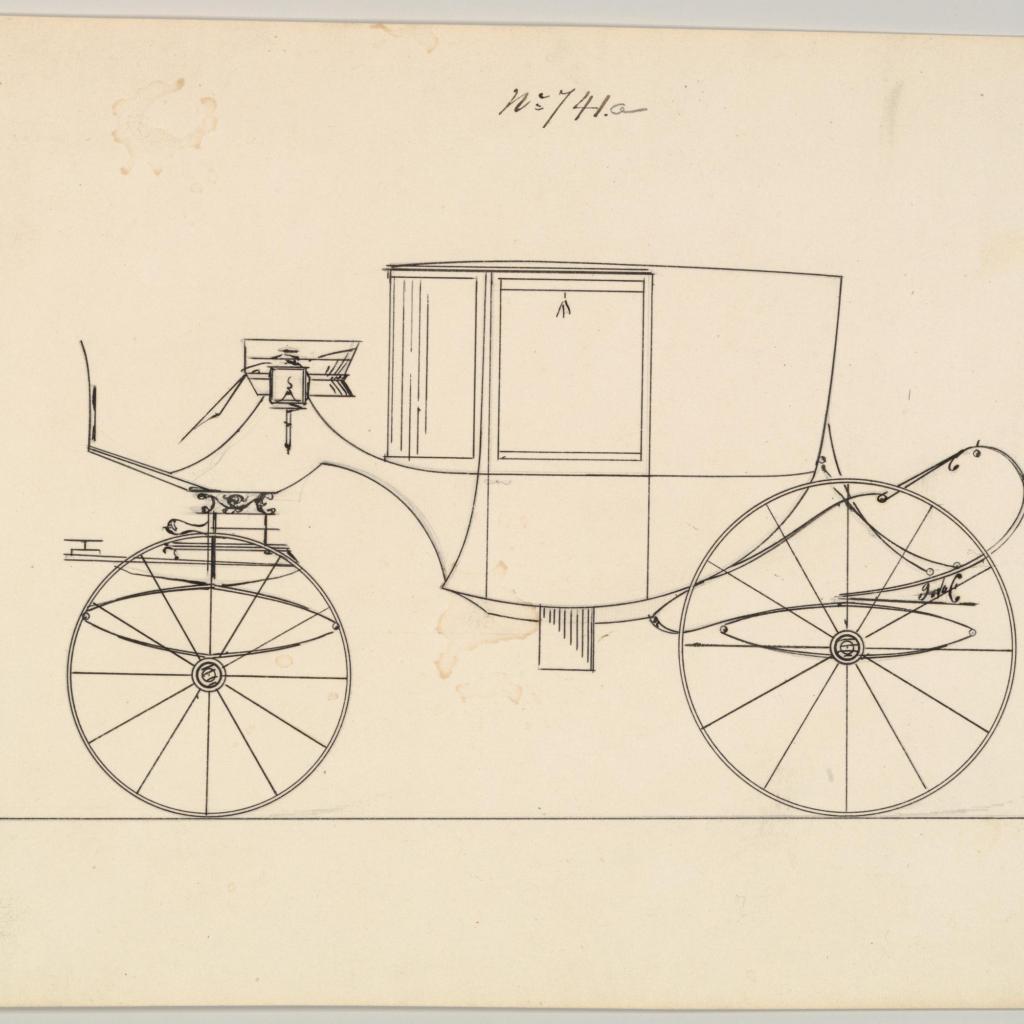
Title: Design for Coupé, no. 741a
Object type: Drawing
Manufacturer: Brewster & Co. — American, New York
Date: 1850–70
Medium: Pen and black ink
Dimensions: sheet: 6 1/8 x 8 15/16 in. (15.6 x 22.7 cm)
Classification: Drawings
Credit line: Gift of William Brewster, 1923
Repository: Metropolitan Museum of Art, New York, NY